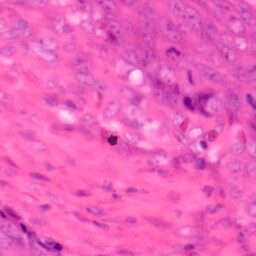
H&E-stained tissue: Colon